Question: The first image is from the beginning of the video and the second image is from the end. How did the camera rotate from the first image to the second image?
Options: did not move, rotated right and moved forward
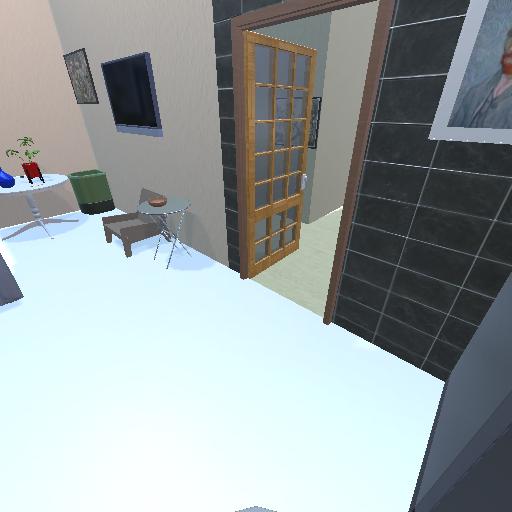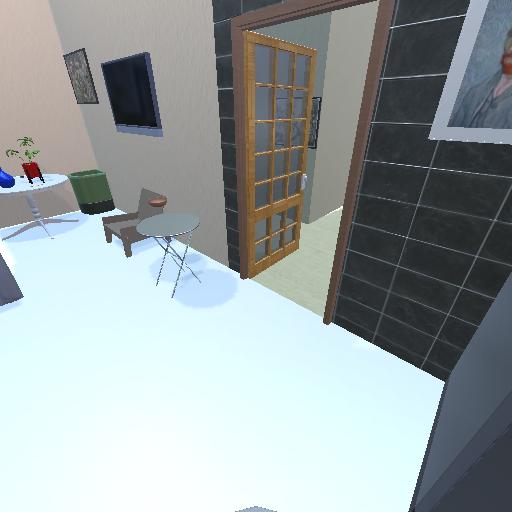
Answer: did not move